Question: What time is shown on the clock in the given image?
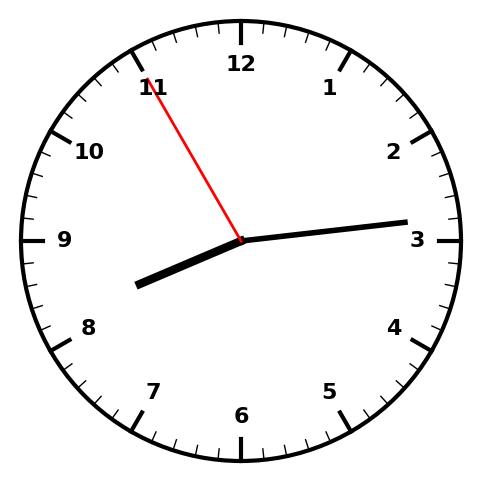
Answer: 08:13:55